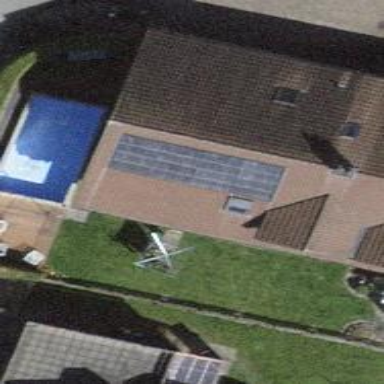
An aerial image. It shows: Solar power generator.